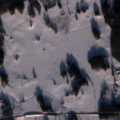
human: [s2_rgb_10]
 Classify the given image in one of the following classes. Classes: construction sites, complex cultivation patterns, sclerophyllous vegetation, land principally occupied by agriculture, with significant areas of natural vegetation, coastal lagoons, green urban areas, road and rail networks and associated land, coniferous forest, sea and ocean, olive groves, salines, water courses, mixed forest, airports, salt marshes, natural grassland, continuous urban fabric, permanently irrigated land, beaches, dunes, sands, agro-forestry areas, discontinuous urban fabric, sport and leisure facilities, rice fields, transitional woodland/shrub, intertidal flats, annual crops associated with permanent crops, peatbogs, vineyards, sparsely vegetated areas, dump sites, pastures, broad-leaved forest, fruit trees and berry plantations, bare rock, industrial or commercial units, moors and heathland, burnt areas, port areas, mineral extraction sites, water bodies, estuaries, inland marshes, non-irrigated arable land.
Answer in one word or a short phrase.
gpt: non-irrigated arable land, land principally occupied by agriculture, with significant areas of natural vegetation, broad-leaved forest, coniferous forest, transitional woodland/shrub